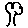
Label: tree